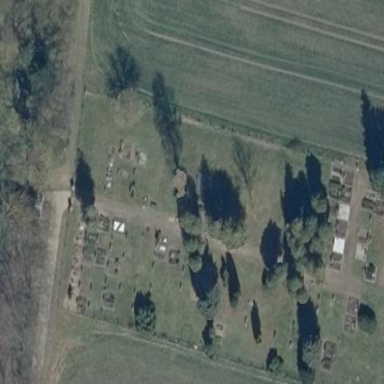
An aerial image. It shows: Grave yard.